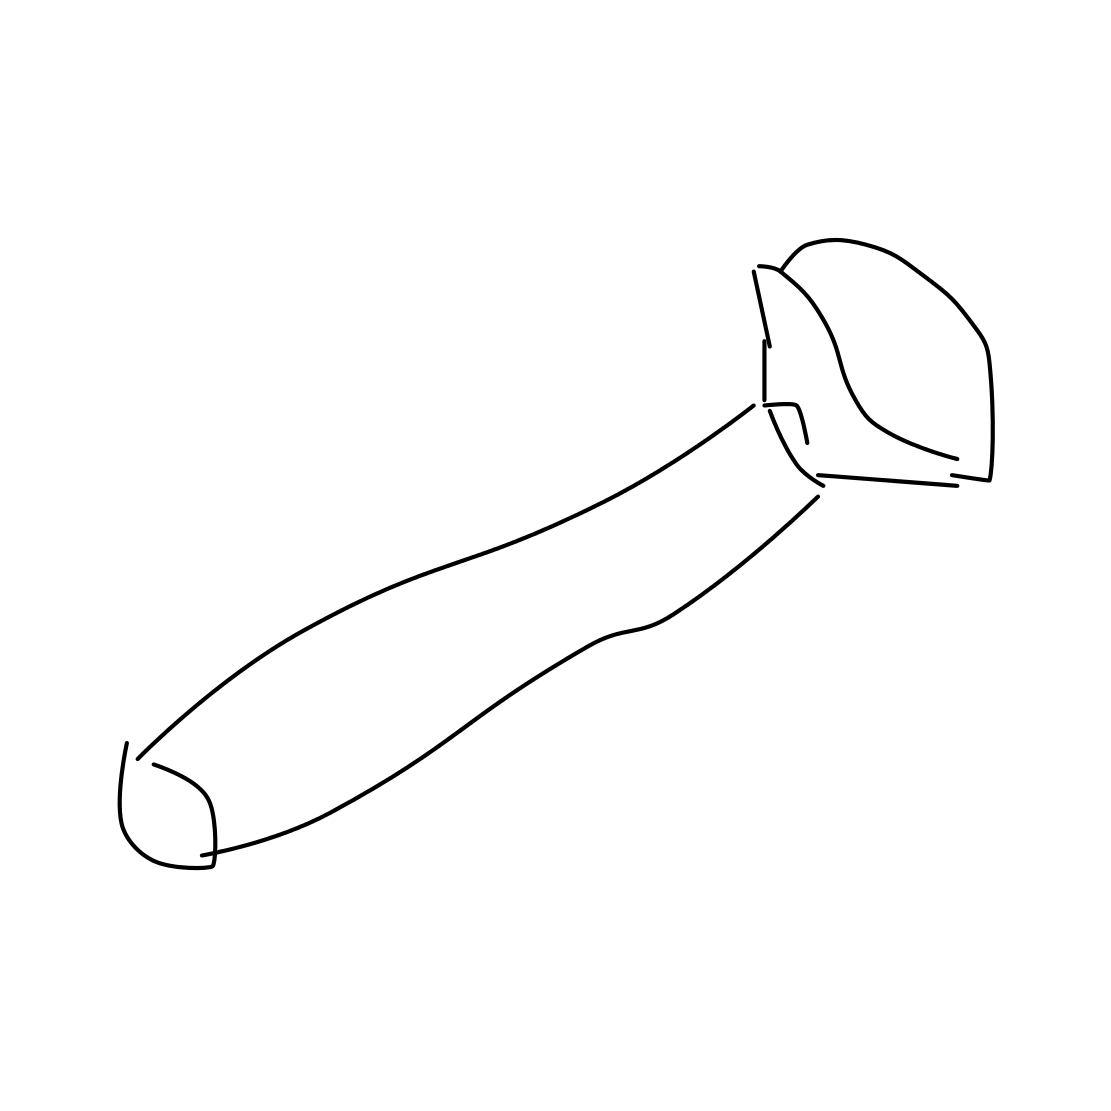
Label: flashlight